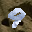
Label: 9